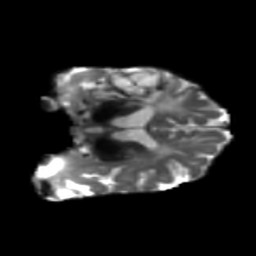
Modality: T2w
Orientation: coronal
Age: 75
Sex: male
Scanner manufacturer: siemens
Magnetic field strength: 3 T
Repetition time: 5.47 s
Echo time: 0.0854 s